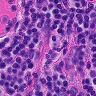
Metastatic tissue present: no